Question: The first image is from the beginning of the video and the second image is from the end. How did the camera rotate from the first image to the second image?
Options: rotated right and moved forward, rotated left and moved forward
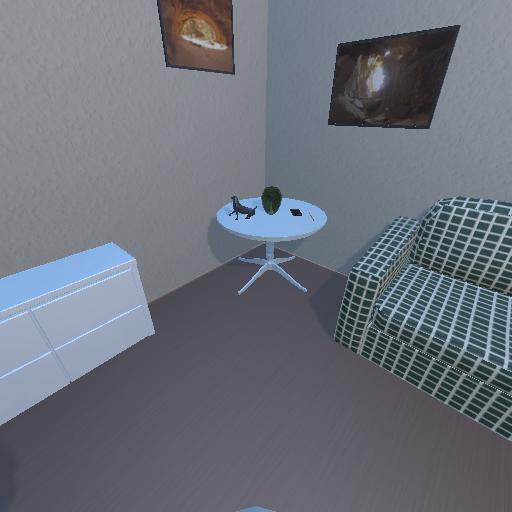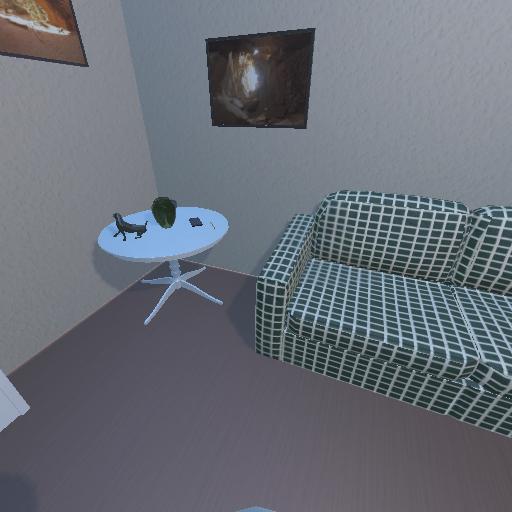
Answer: rotated right and moved forward